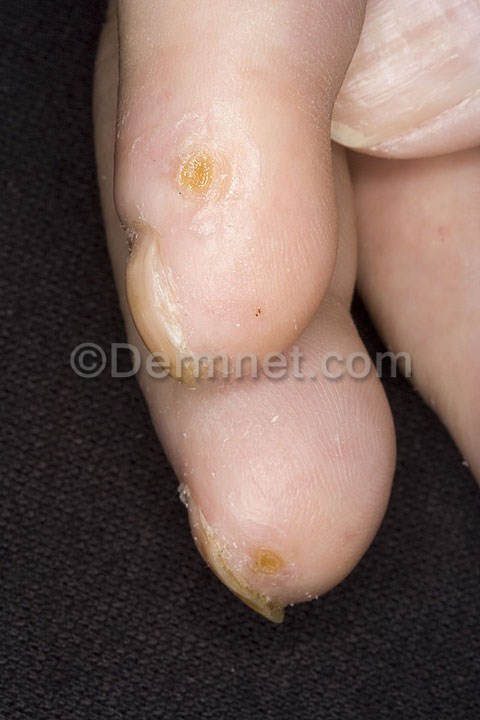
Disease: Lupus and other Connective Tissue diseases